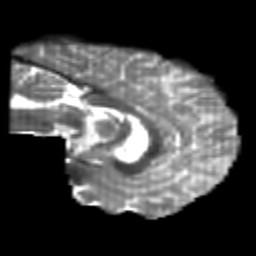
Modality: T2w
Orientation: sagittal
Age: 20
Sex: male
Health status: healthy
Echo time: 0.074 s